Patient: sex M, age 45
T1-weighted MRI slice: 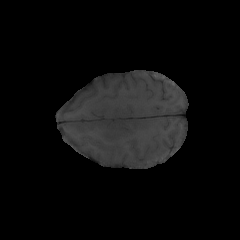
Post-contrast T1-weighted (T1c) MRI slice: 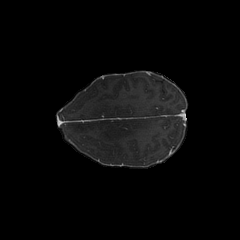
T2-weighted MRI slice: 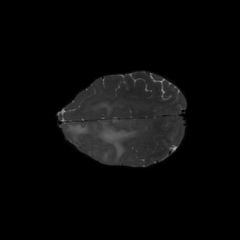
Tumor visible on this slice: yes
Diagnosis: Astrocytoma, IDH-mutant
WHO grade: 3